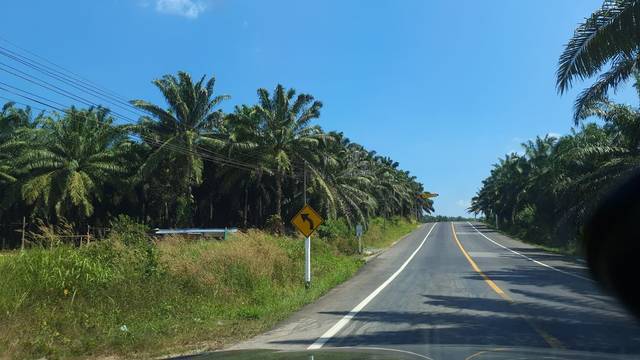
Region: Thailand
Coordinates: 7.946, 99.211